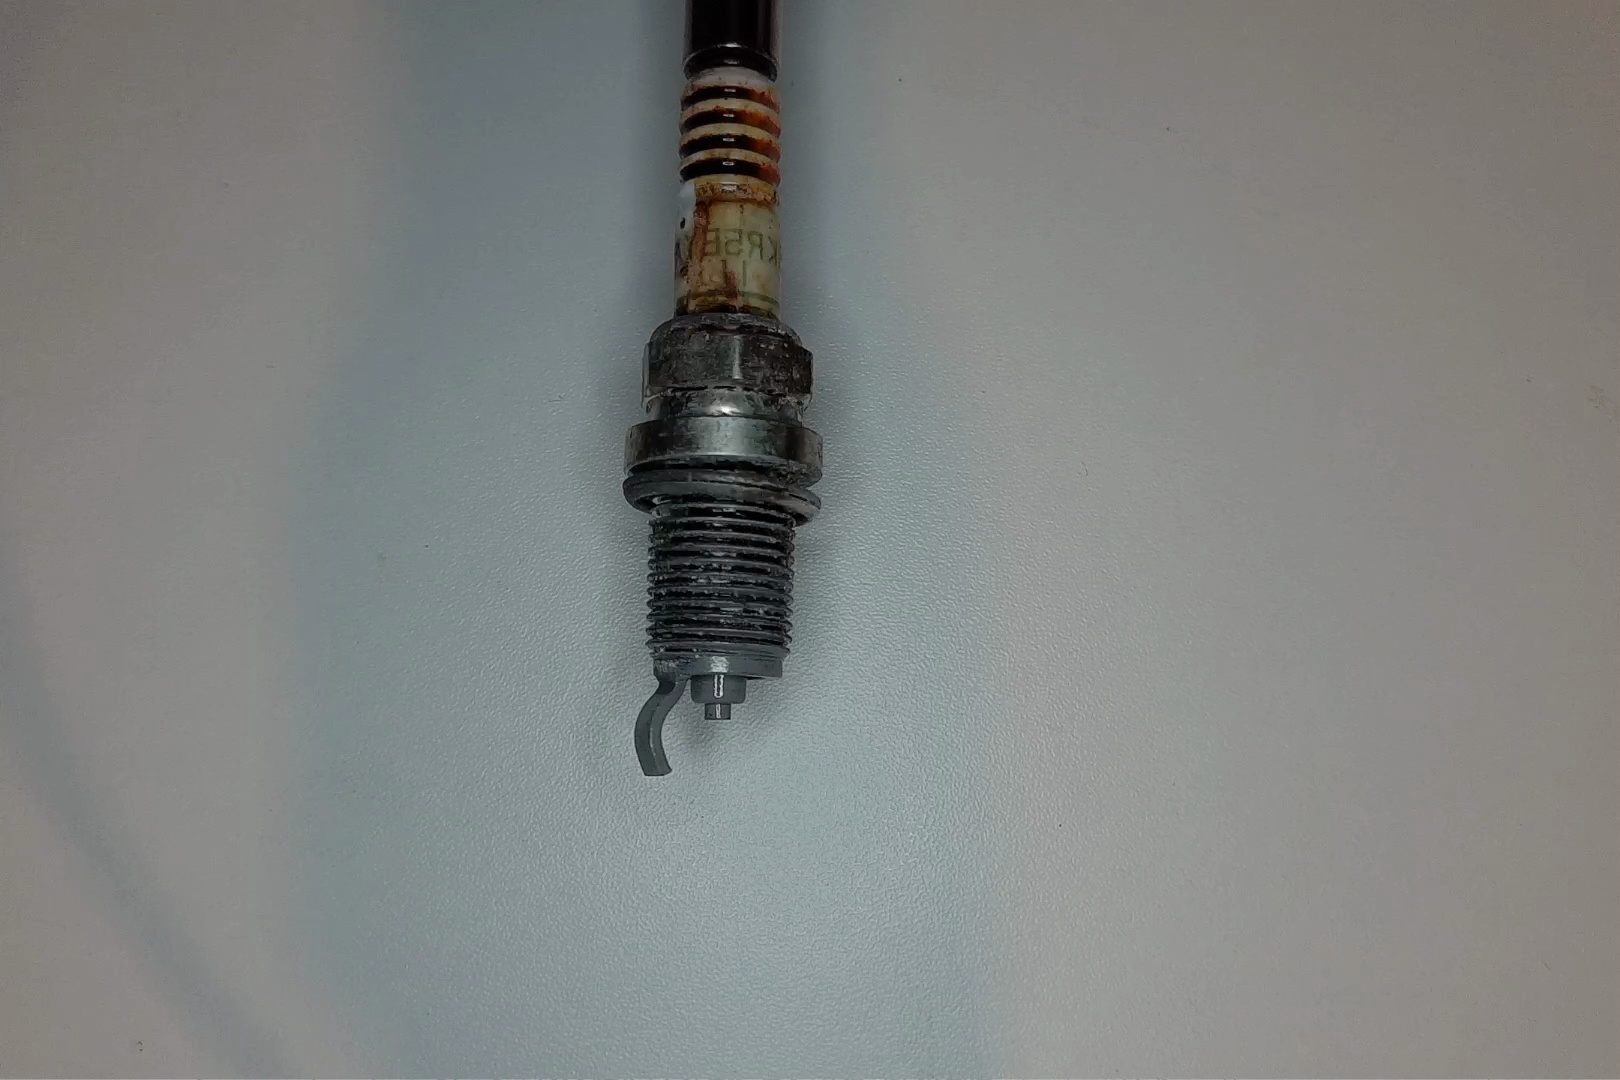
Label: anomaly